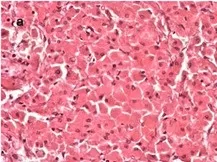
The histological examination of the tumor revealed a borderline adrenocortical oncocytoma. Macroscopically, the tumor was a descriptive almost circular lesion, surrounded by a fibrous capsule. Its size was 9.4 x 8.5 x 7.3 cm, and it weighted 113 g. Microscopically, there were large round eosinophilic cells (oncocytes) with dense granular cytoplasm; nuclei were round and regular with even chromatin; small but conspicuous nucleoli were present (a, H&EX40).
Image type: pathology (h&e)